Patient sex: M
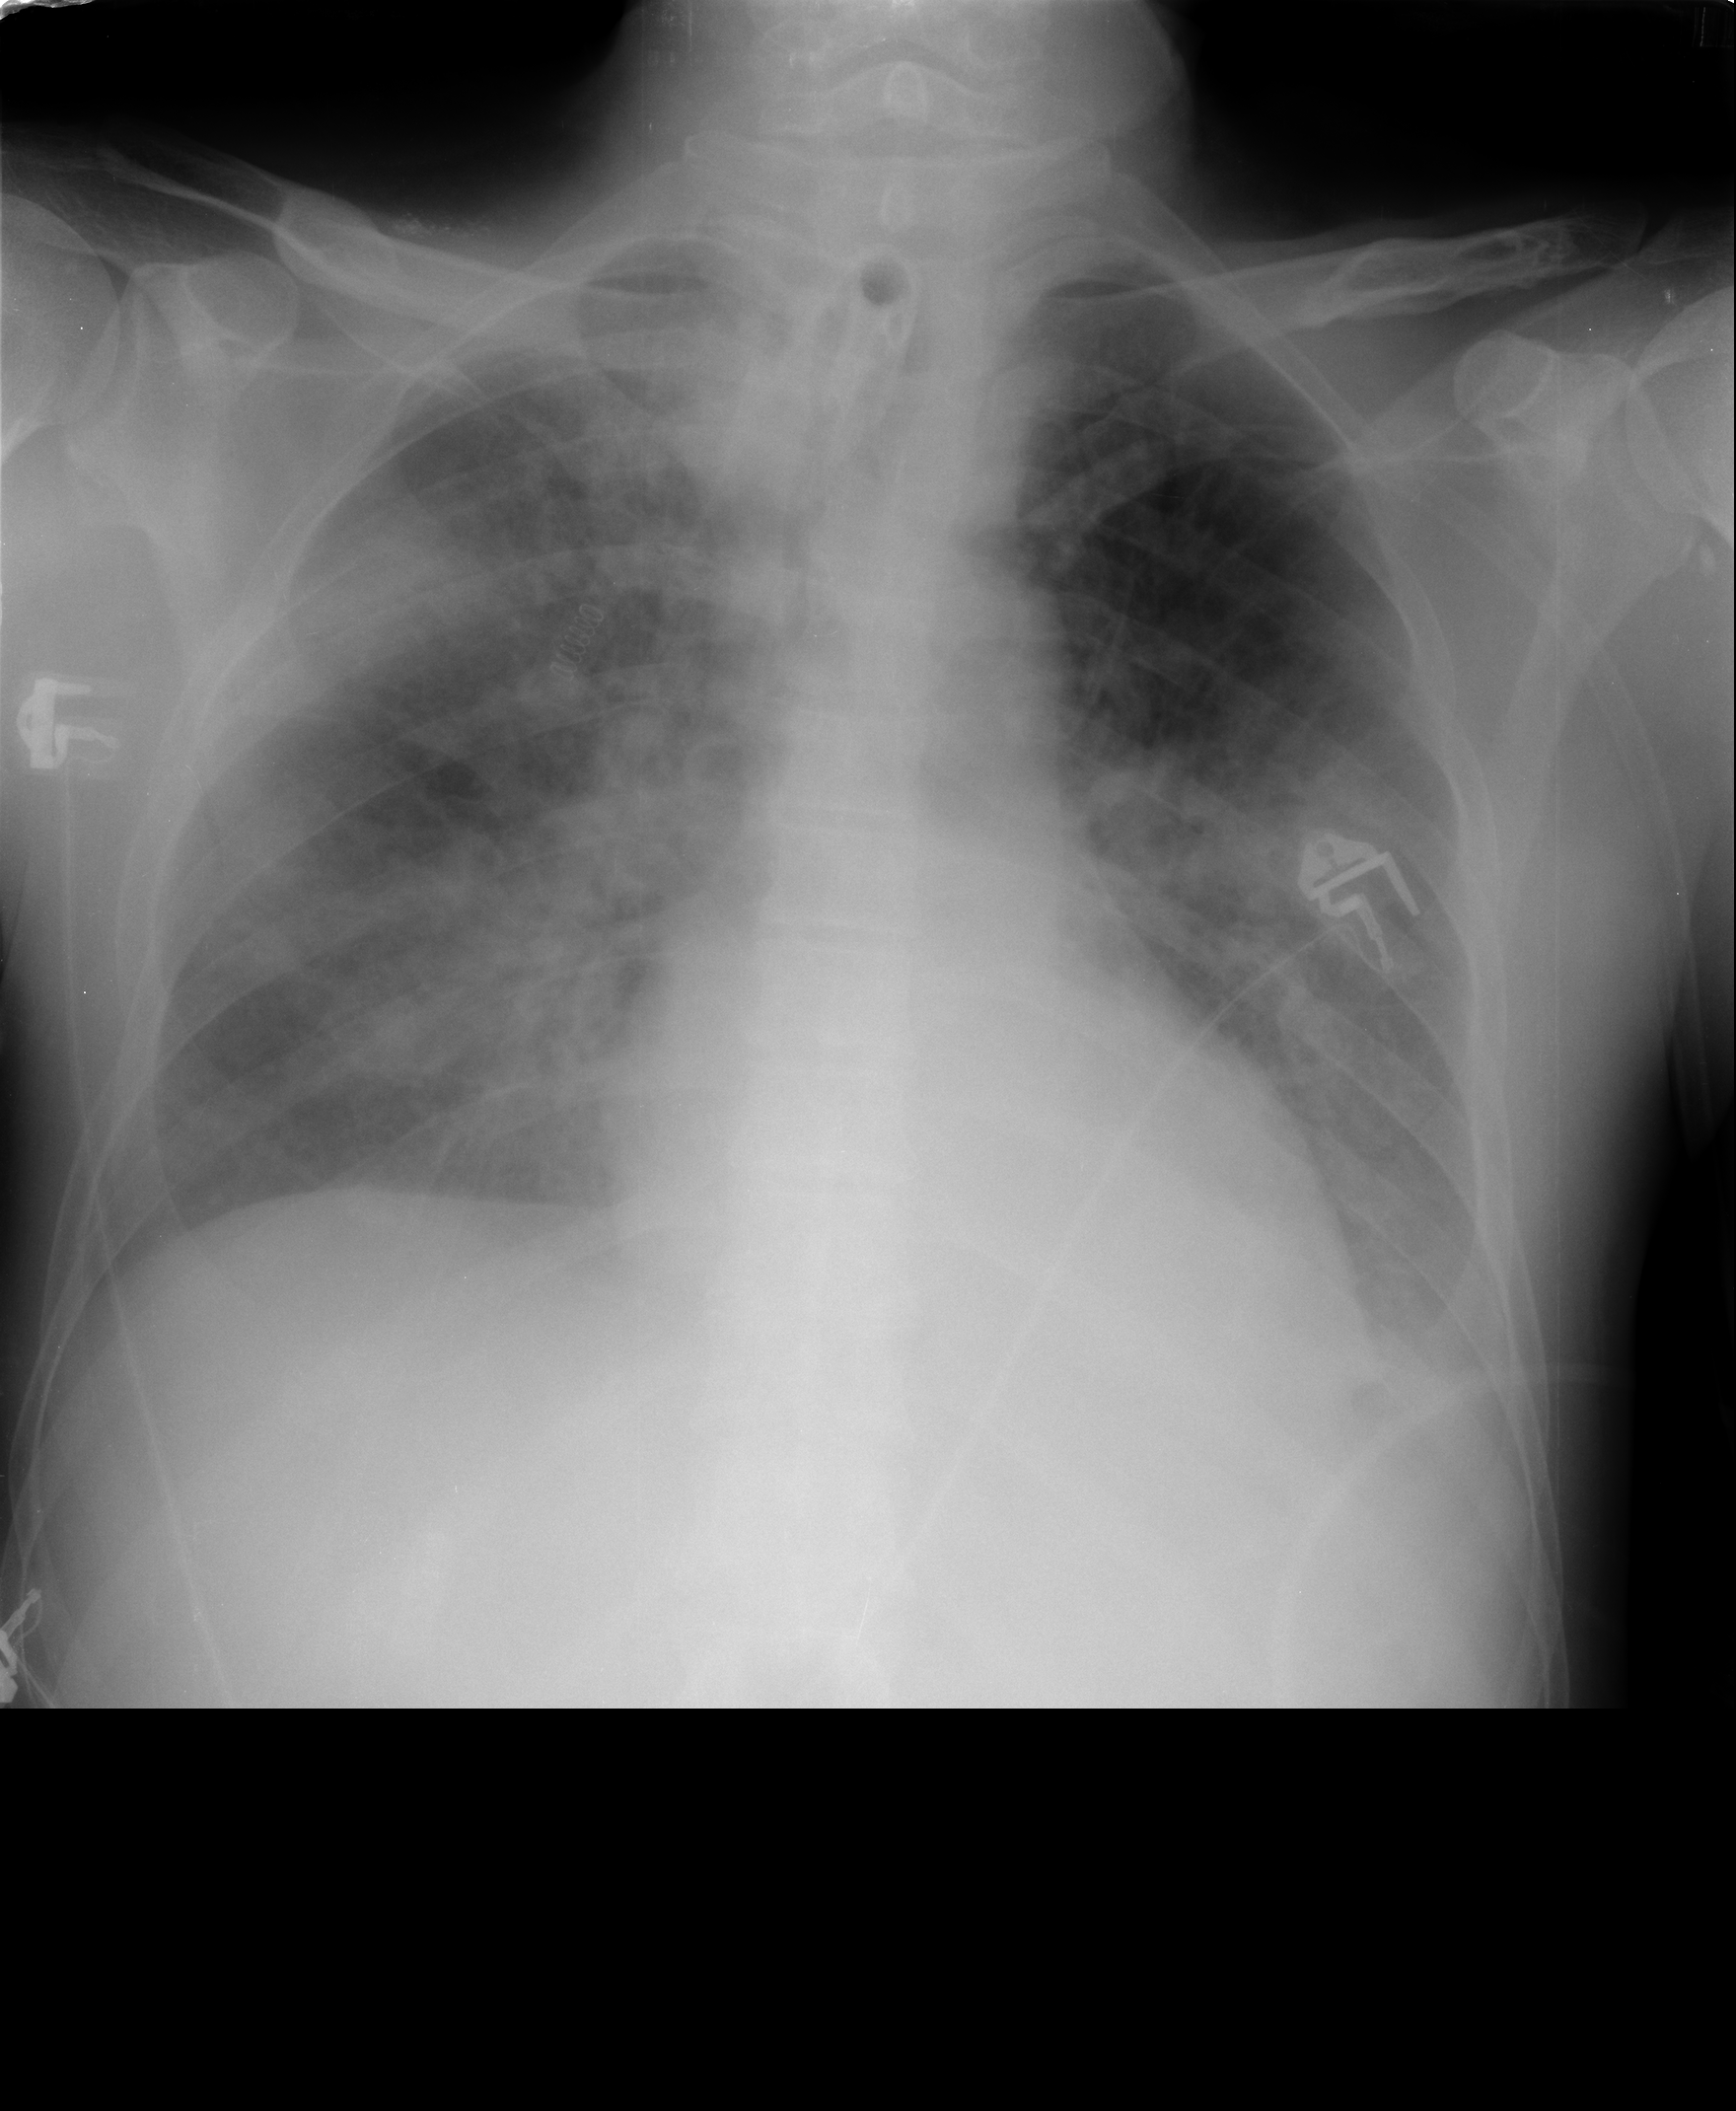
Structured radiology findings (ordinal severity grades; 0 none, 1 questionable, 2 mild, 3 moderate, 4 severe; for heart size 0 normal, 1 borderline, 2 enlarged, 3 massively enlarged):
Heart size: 0
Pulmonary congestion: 3
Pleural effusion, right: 0
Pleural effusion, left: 2
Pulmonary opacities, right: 3
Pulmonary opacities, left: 3
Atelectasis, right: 3
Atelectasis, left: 3